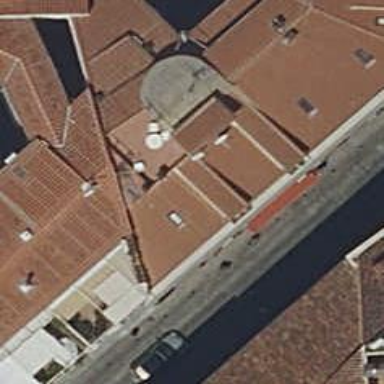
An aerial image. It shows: Restaurant.